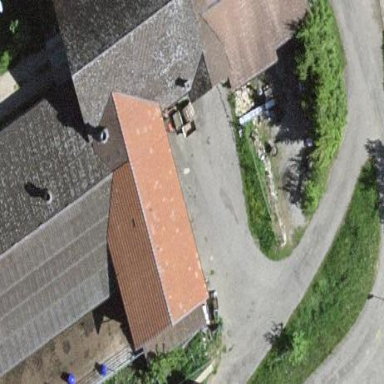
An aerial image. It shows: Farm building.